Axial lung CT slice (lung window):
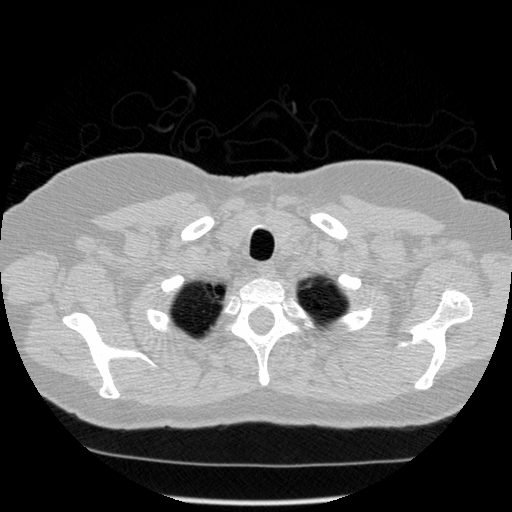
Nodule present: no